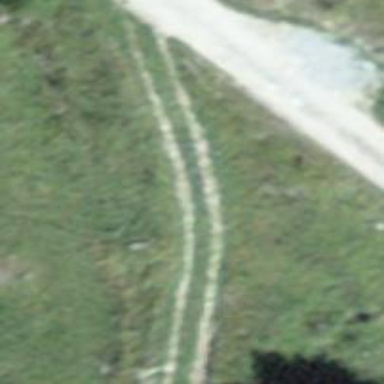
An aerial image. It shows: Grass track with grade2 tracktype.